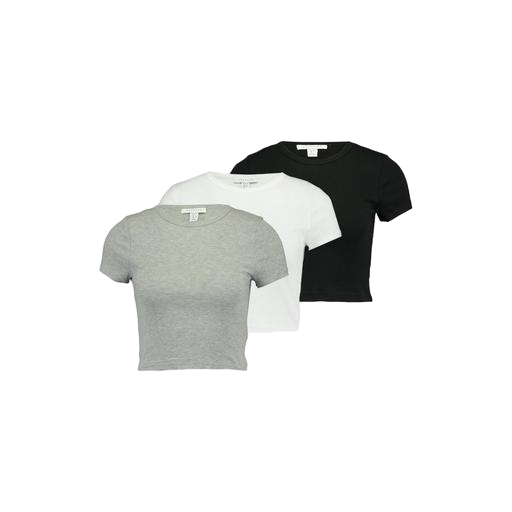
crop tee, multicolor classic tee pack, cropped t-shirt, white background